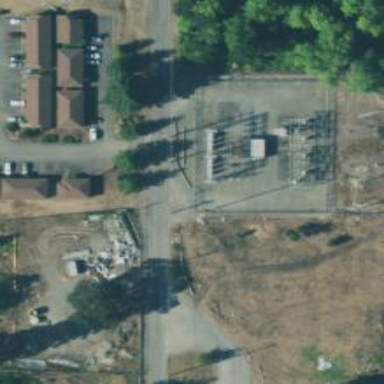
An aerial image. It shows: There is distribution substation enclosed by fence.